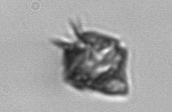
Label: Protoperidinium